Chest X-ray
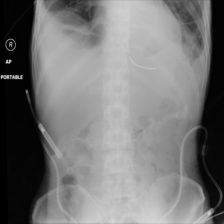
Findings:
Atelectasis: negative
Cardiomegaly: negative
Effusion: negative
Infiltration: negative
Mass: negative
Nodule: negative
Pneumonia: negative
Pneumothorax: negative
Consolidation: negative
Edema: negative
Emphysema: negative
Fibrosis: negative
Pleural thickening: negative
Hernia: negative